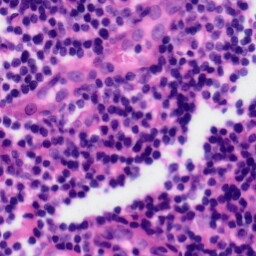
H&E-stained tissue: Tonsil